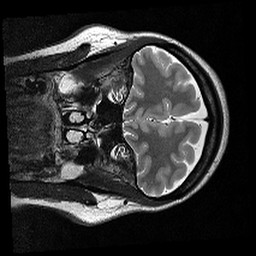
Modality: T2w
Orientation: coronal
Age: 44
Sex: female
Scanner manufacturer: siemens
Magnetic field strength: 3 T
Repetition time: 7 s
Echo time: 0.085 s